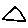
Label: triangle